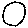
Label: moon